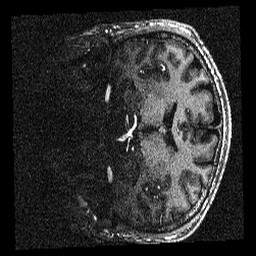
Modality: T1w
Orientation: coronal
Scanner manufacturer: siemens
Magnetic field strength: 6.98 T
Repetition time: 2.5 s
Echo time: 0.00255 s